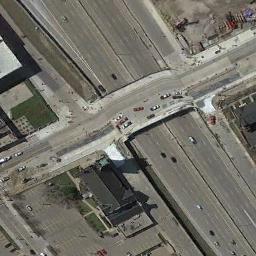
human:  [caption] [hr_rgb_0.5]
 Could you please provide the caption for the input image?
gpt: An overpass is bent into two circles .

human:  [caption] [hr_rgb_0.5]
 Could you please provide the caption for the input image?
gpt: The cross-line overpass is over the roads and a parking lot is next to the overpass .

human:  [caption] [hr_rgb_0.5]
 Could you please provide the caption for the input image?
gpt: The overpass is next to some houses and a parking lot .

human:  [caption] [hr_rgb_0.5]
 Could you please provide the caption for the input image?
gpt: There are many trees are on the overpass .

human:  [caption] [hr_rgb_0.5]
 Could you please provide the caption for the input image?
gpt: There are some cars on the overpass beside a black building .